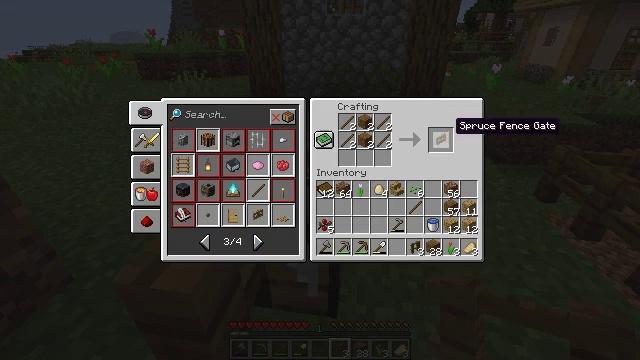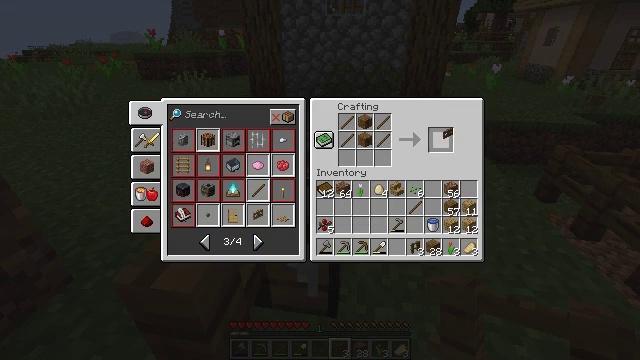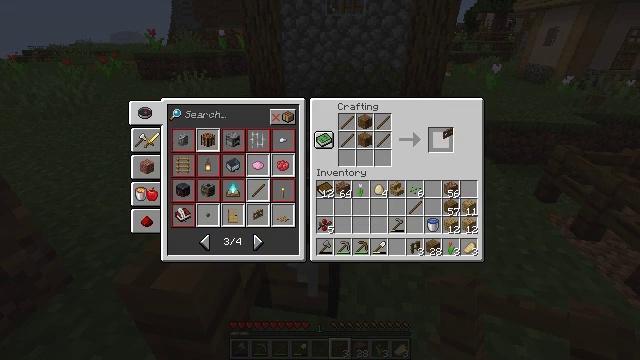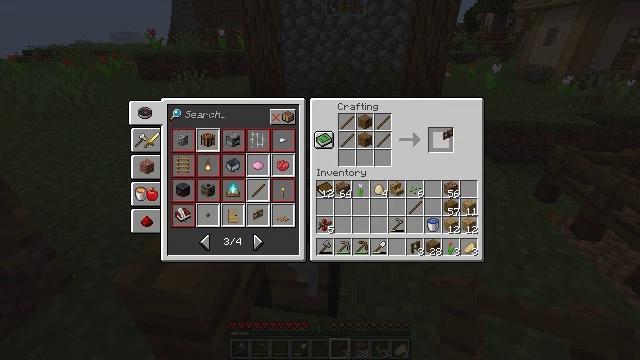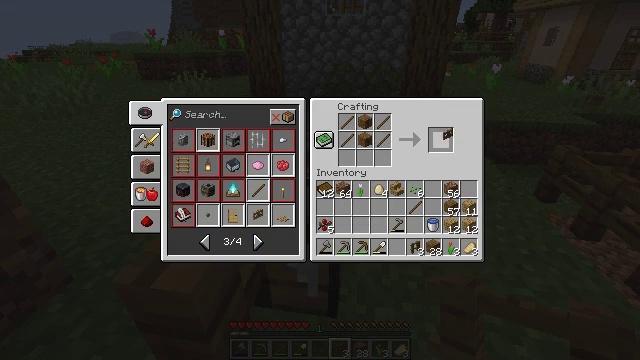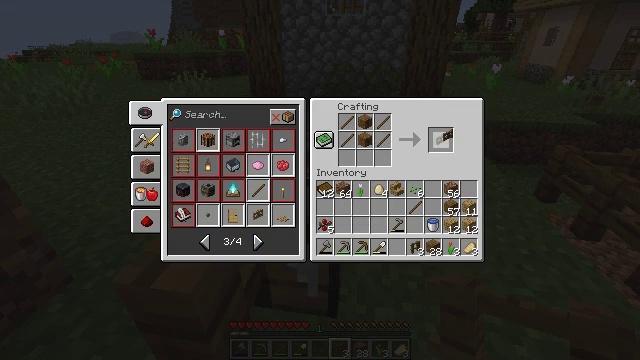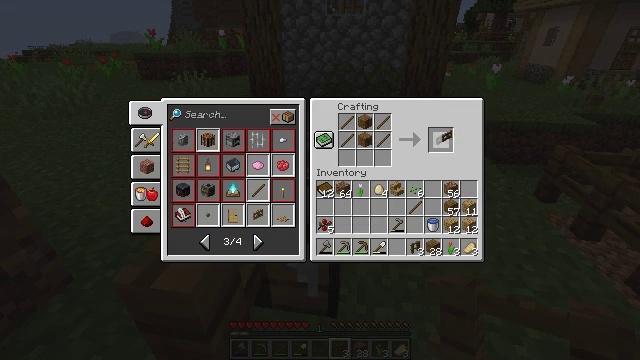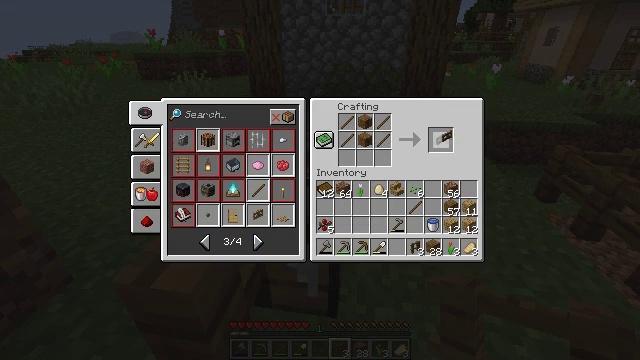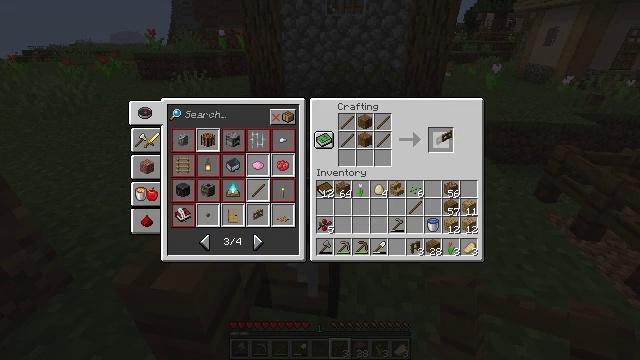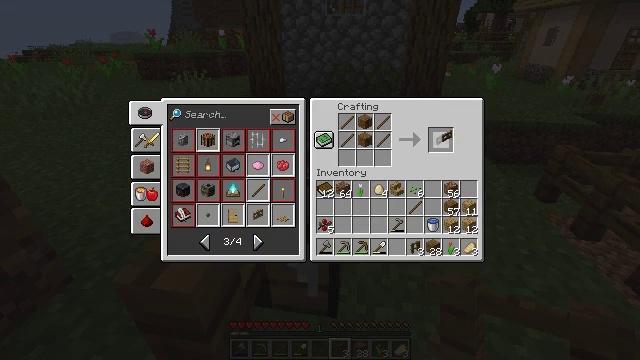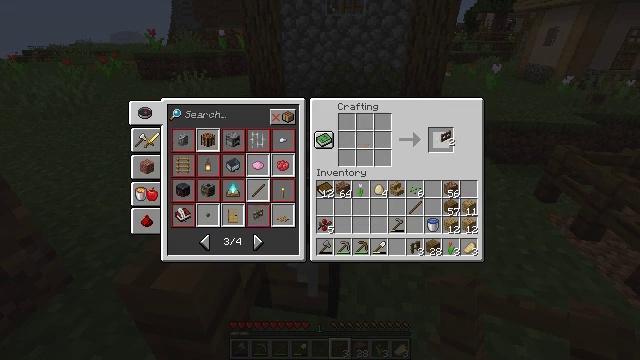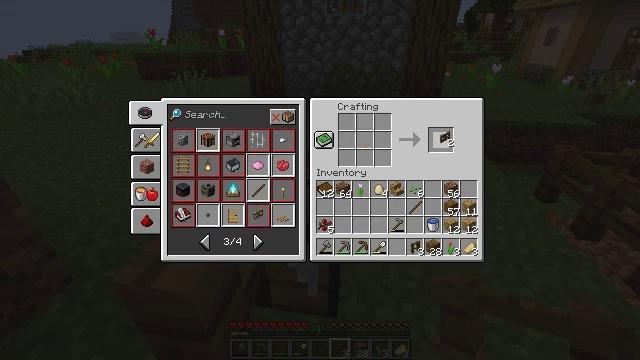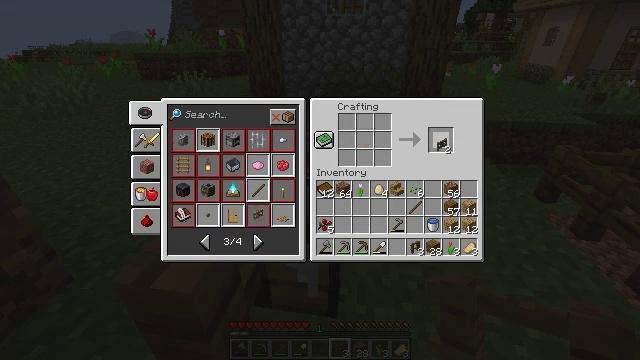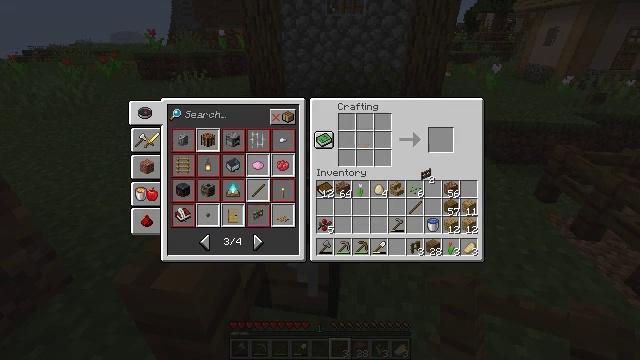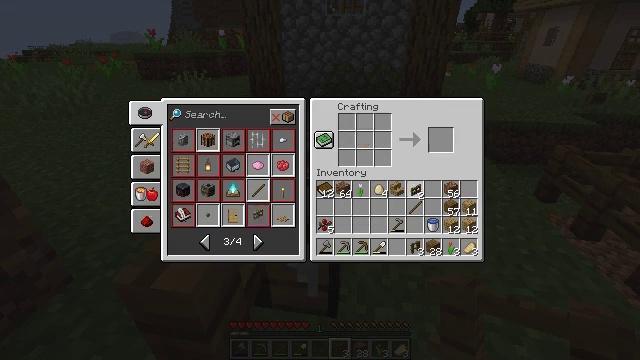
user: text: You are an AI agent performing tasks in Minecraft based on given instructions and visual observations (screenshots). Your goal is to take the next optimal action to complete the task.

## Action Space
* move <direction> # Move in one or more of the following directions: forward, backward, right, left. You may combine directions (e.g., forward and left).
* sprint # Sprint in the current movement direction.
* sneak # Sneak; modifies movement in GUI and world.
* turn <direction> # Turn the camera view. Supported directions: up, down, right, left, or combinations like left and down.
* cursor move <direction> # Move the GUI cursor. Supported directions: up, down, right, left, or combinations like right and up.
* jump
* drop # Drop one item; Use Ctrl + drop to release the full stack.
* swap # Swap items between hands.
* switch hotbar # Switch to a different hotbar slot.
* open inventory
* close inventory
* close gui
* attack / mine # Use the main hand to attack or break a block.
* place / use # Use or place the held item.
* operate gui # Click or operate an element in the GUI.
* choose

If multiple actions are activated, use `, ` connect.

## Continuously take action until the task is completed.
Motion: motion action
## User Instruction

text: Use sticks and spruce planks to craft a spruce fence gate.
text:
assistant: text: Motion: operate gui
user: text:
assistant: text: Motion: operate gui
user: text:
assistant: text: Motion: operate gui
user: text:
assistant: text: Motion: operate gui
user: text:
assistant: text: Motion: no_op
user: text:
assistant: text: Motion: no_op
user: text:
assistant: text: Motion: operate gui
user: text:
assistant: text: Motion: operate gui
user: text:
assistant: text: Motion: operate gui
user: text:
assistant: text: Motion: no_op
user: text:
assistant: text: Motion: no_op
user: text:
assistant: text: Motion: cursor move down
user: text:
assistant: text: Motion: cursor move left and down
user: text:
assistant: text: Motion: cursor move left and down
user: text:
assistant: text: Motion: no_op